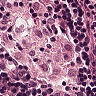
Metastatic tissue present: no